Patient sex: M
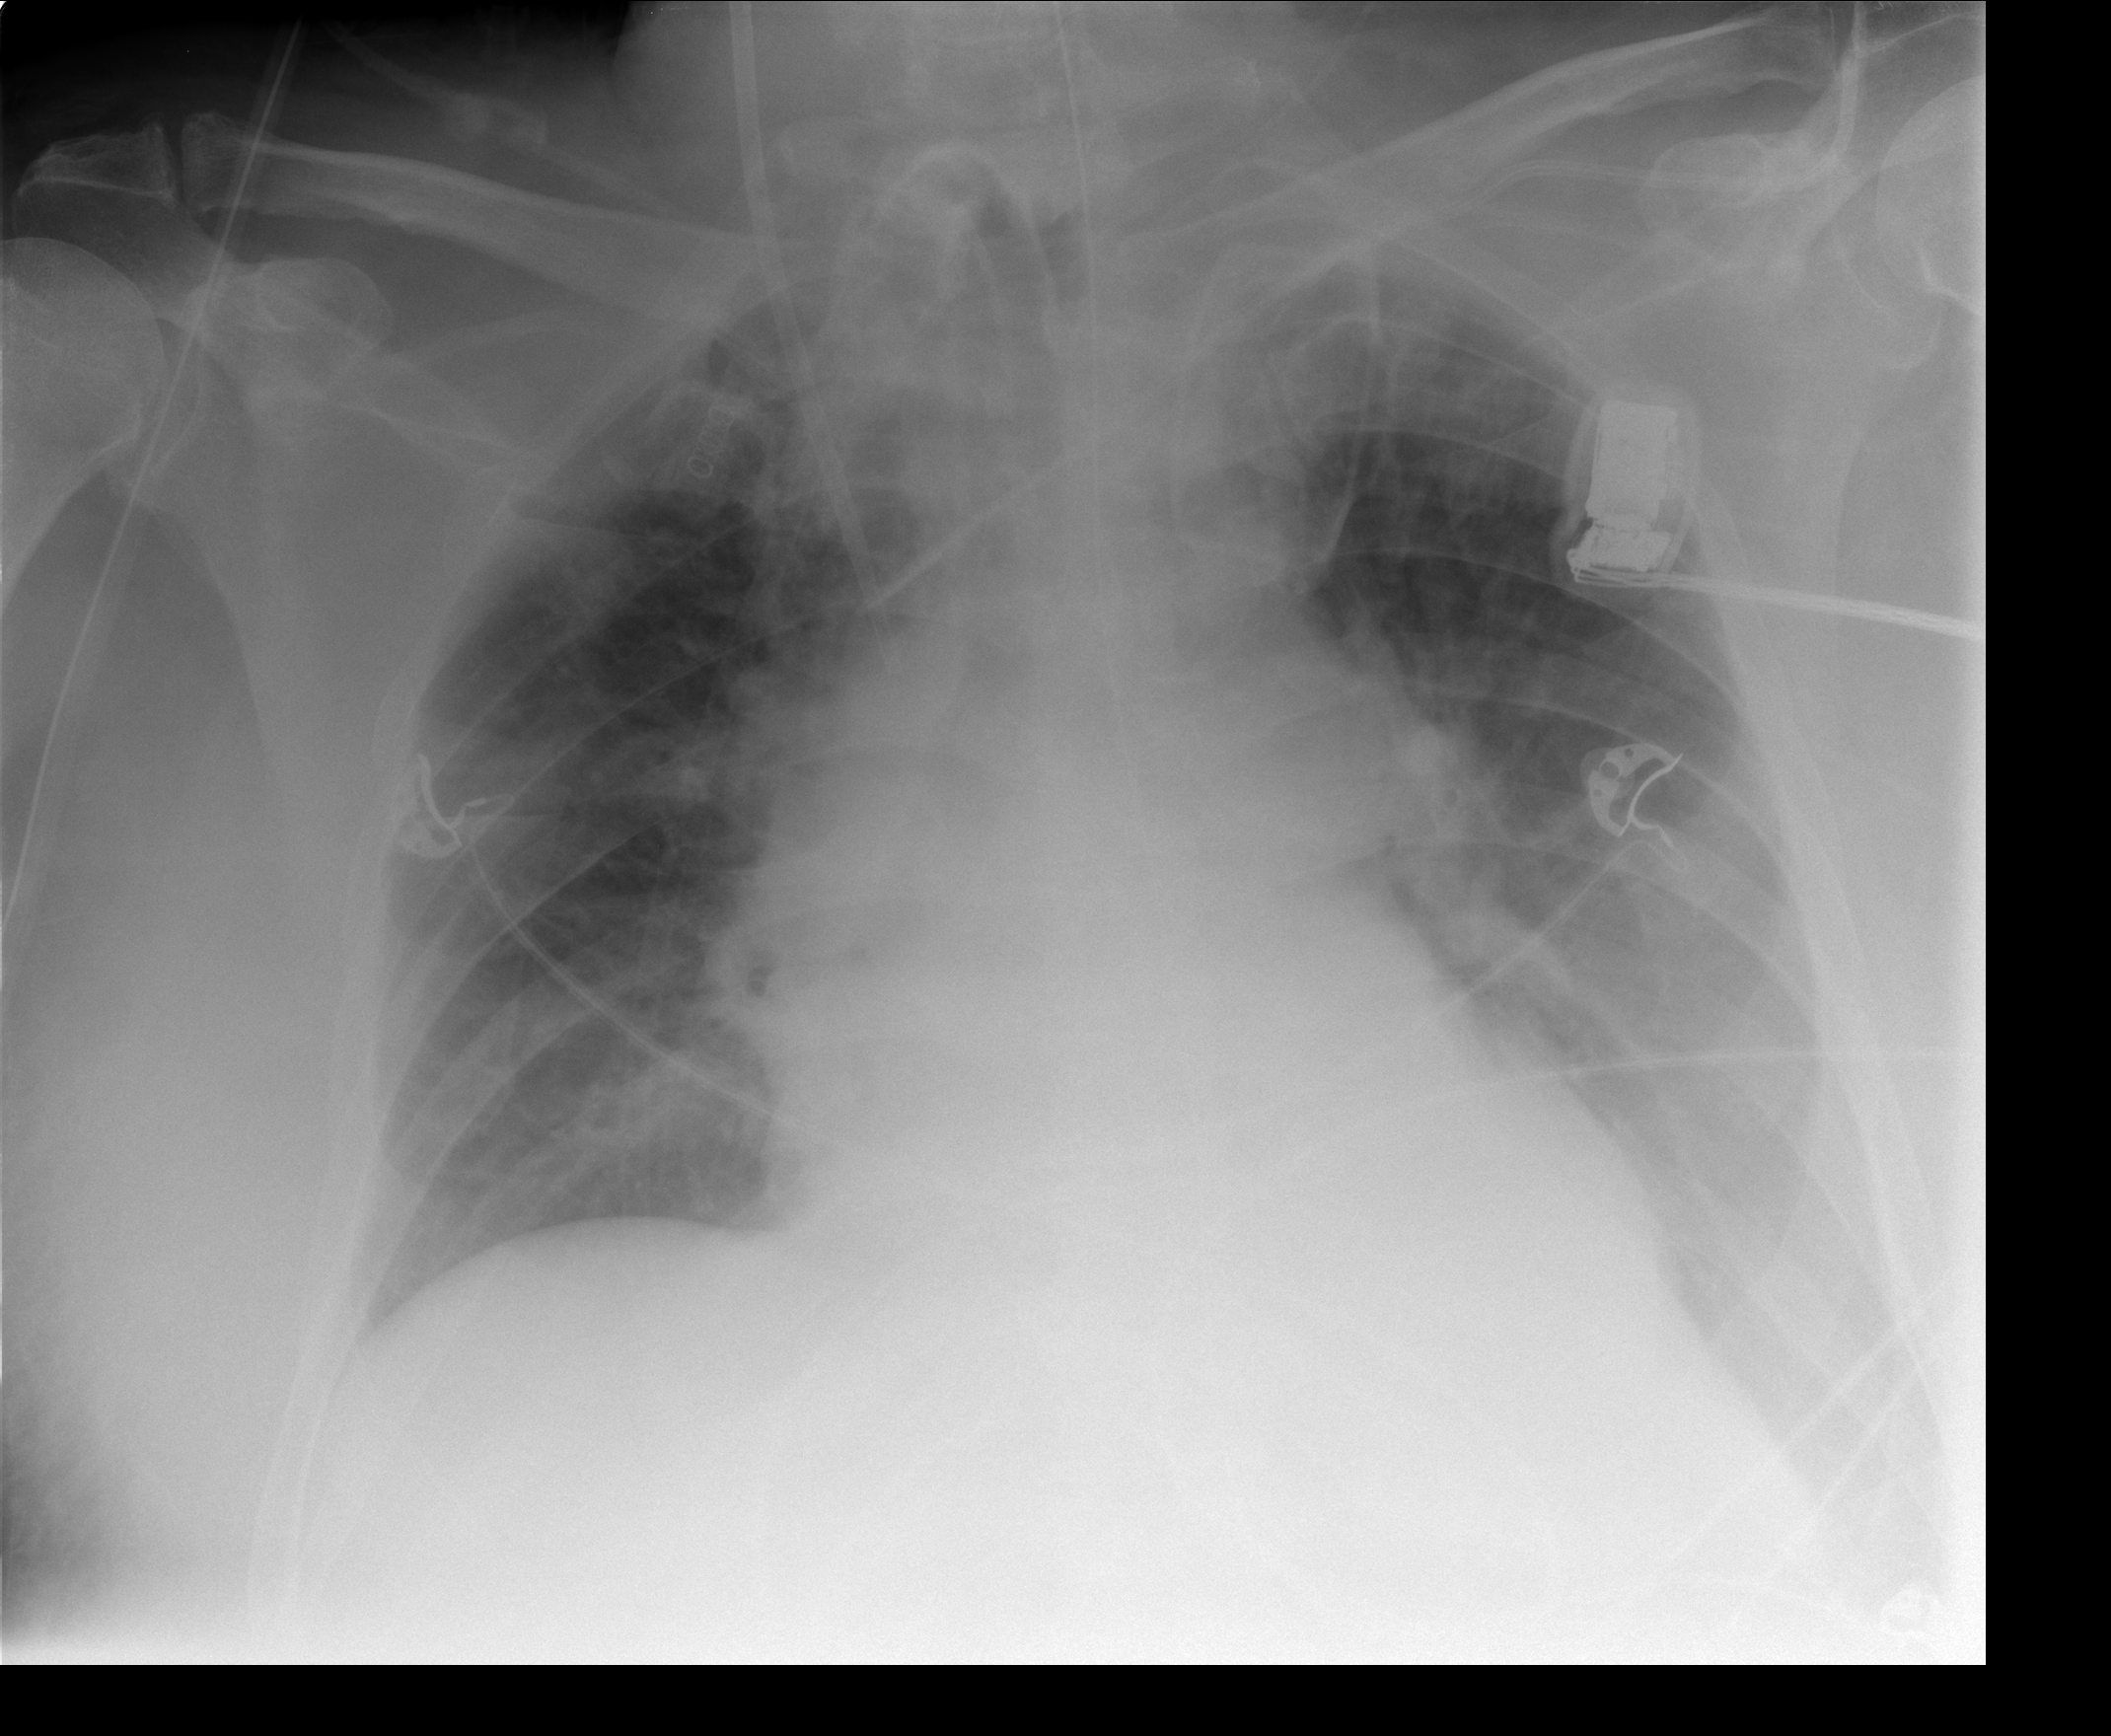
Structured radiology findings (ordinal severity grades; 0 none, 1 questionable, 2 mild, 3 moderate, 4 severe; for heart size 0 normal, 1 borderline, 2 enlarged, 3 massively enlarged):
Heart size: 2
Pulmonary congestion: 3
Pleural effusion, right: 0
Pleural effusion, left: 2
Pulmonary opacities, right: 1
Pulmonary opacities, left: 1
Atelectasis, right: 2
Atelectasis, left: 2